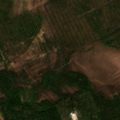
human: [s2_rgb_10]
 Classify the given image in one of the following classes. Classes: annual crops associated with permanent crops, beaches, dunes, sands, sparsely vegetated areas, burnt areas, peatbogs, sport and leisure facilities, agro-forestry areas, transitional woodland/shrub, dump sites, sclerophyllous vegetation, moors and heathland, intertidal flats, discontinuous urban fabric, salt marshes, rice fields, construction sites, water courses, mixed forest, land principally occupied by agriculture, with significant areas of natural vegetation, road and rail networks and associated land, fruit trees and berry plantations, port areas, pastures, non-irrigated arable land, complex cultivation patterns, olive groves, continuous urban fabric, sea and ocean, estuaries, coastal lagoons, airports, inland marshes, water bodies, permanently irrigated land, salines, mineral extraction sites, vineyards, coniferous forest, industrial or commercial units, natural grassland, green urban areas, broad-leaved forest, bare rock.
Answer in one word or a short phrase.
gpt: coniferous forest, mixed forest, transitional woodland/shrub, peatbogs